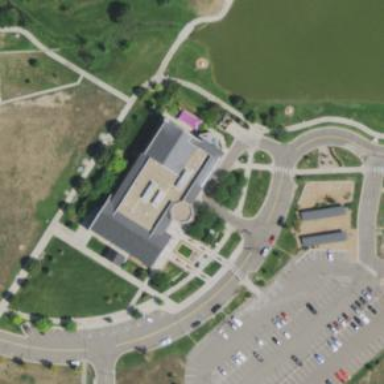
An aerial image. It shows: Government building that houses library.